Milling tool wear sample.
Tool blade image: 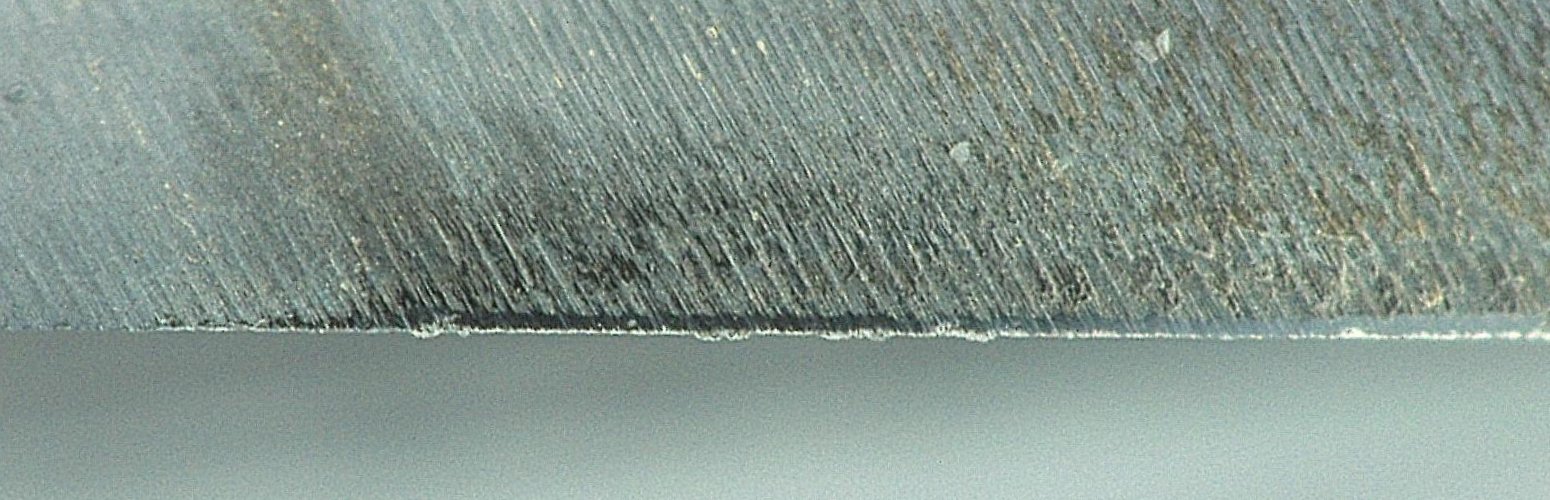
Chip image: 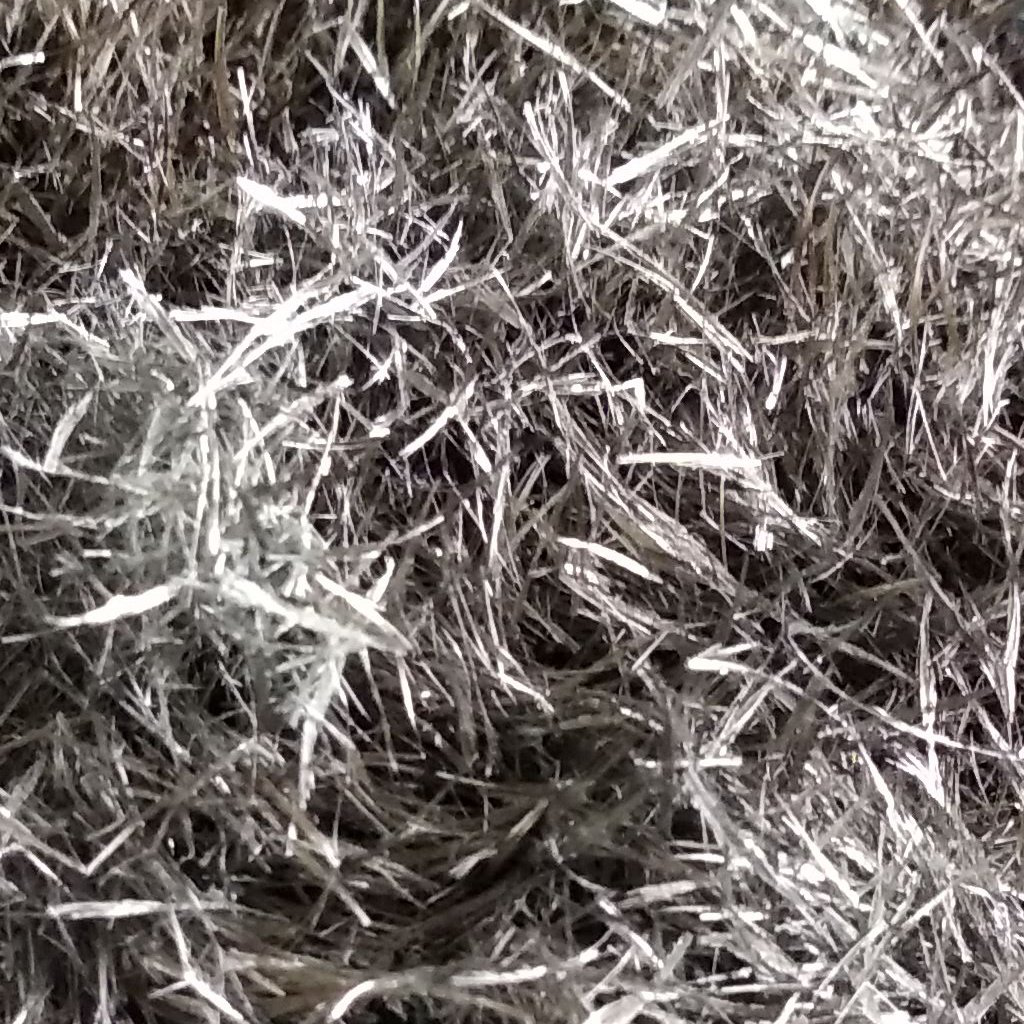
Workpiece image: 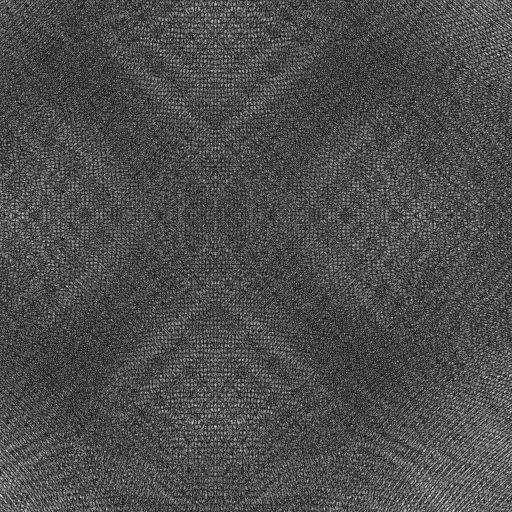
Tool wear state: sharp
Gaps: 0
Flank wear: 33.74
Overhang: 12.16
Force-signal Mel-spectrograms (X, Y, Z axes): 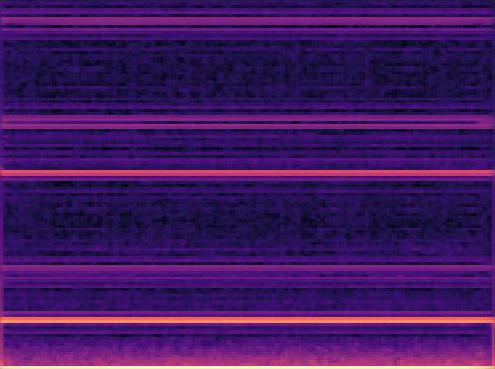 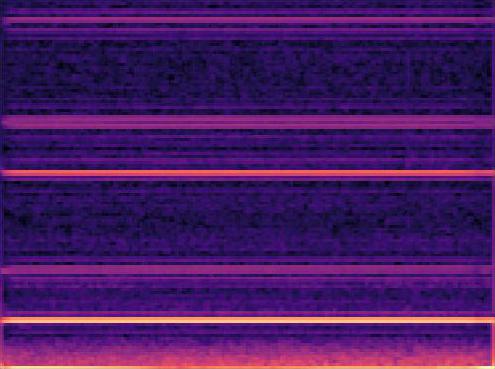 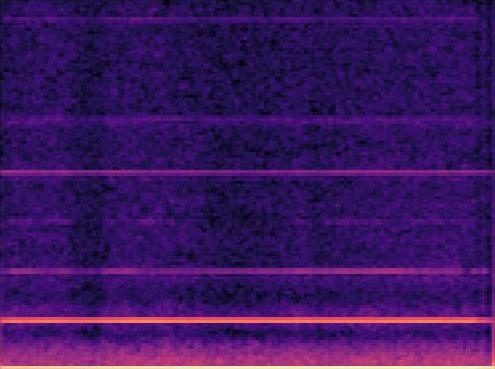
Force-signal scalograms (X, Y, Z axes): 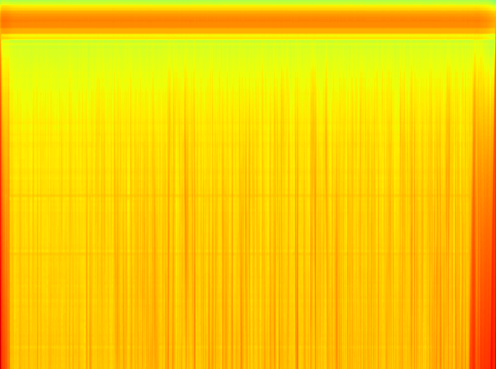 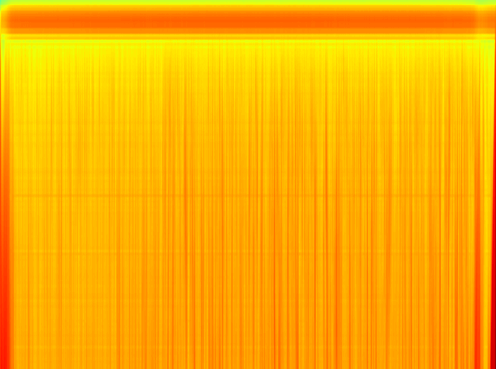 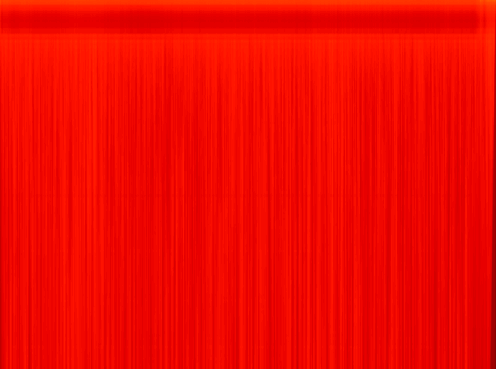
Force phase: initial_break_in_wear